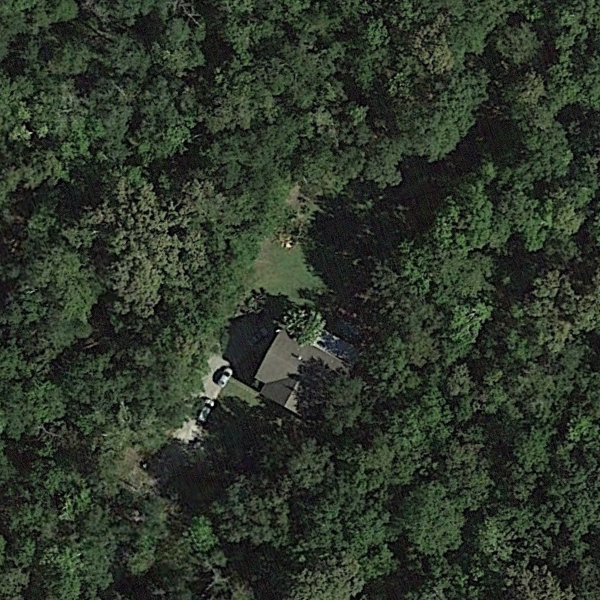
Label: SparseResidential